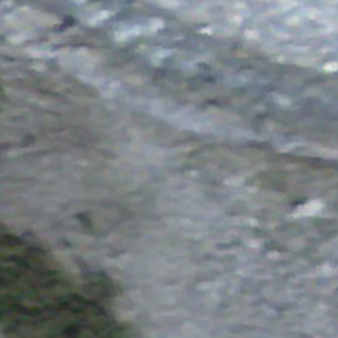
Label: other